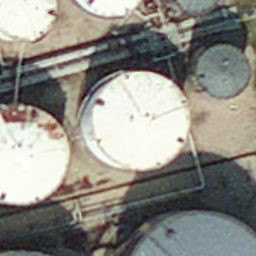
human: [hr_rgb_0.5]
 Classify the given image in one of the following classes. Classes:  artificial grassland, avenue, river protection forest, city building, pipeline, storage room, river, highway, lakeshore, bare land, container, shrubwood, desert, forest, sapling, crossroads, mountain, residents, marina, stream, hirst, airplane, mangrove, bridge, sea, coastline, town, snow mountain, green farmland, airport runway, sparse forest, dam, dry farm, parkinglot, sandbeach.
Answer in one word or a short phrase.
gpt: storage room